Question: I want to upload multiple files to AWS S3 from a specific folder in my local device. I am running into the following error.

Here is my terraform code.
'''
resource "aws_s3_bucket" "testbucket" {
bucket = "test-terraform-pawan-1"
acl = "private"
tags = {
Name = "test-terraform"
Environment = "test"
}
}
resource "aws_s3_bucket_object" "uploadfile" {
bucket = "test-terraform-pawan-1"
key = "index.html"
source = "/home/pawan/Documents/Projects/"
}
'''
How can I solve this problem?
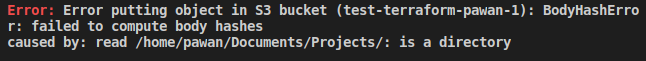
Answer: You are trying to upload a directory, whereas Terraform expects a single file in the source field. It is not yet supported to upload a folder to an S3 bucket.
However, you can invoke awscli commands using null_resource provisioner, as suggested <URL>.
'''
resource "null_resource" "remove_and_upload_to_s3" {
provisioner "local-exec" {
command = "aws s3 sync ${path.module}/s3Contents s3://${aws_s3_bucket.site.id}"
}
}
'''